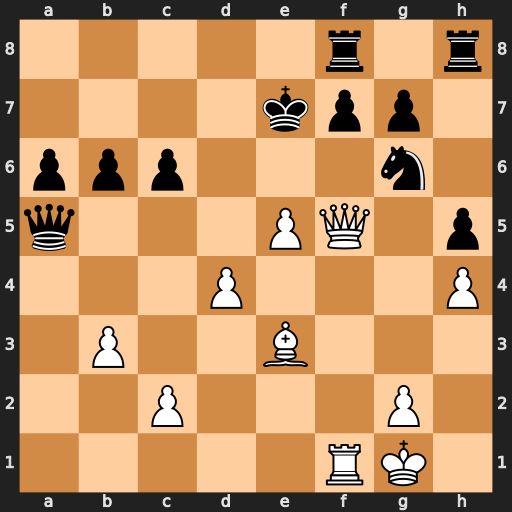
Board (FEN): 5r1r/4kpp1/ppp3n1/q3PQ1p/3P3P/1P2B3/2P3P1/5RK1
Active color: w
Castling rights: -
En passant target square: -
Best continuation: Bg5+ f6 exf6+ gxf6 Bxf6+ Rxf6 Qxf6+